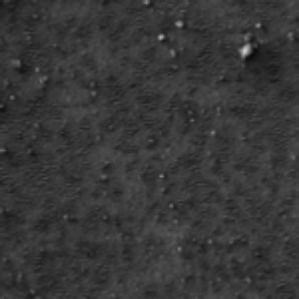
Label: frost